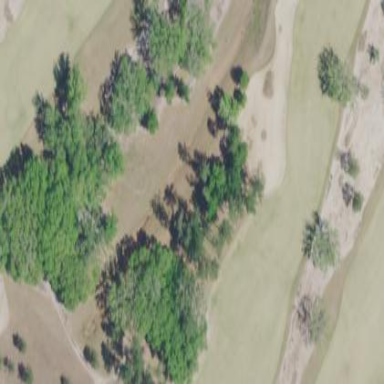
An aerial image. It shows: Rough area on grassy golf course.